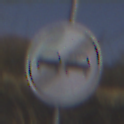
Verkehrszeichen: EndeUeberholverbot
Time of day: Midday
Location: Outdoor (Nature)
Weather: Clear
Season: NotSpecified
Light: Natural